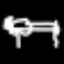
Label: bed